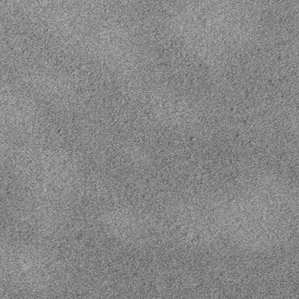
Label: frost